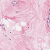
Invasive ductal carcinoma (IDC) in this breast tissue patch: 0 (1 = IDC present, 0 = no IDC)